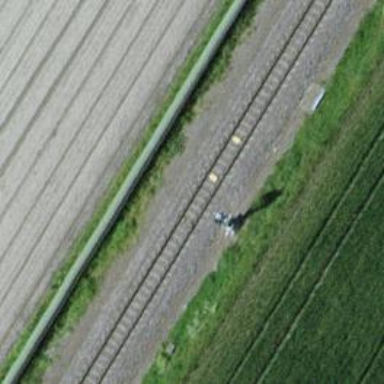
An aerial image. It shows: Railway signal.